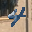
Label: 4